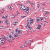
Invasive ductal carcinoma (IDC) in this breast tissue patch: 0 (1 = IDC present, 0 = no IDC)